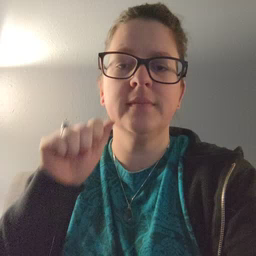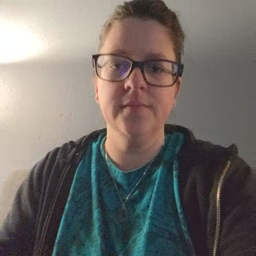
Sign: can